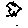
Label: star